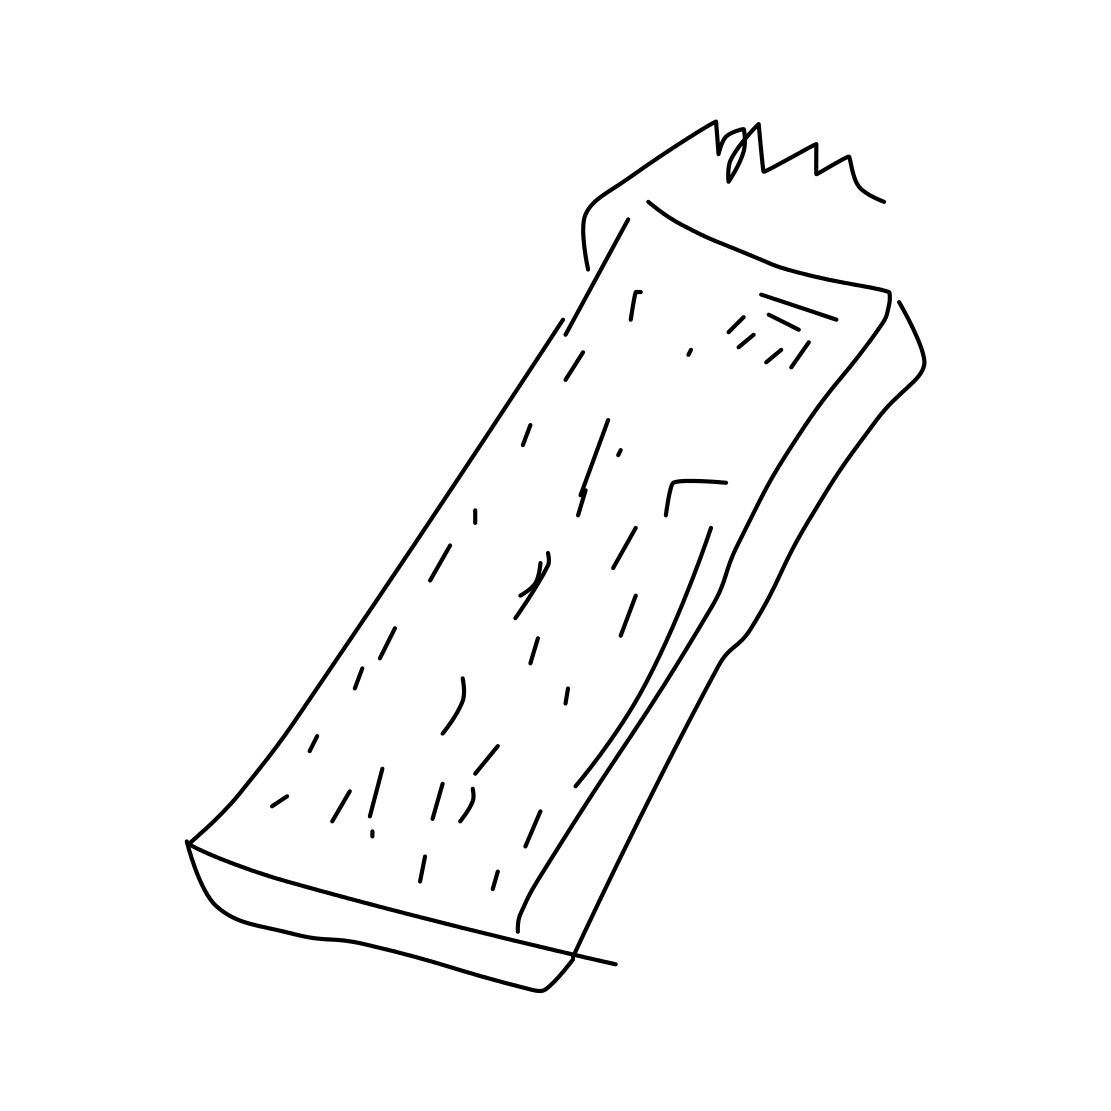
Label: keyboard